Question: Hey all i am trying to parse the following CDATA description:
'''
<description>
<![CDATA[
<p><b>Submission Date :</b> 2012-11-07 16:53:27<br/> <b>IP Address :</b> xx.xxx.xxx.xx<br/> <b>First Name :</b> dev<br/> <b>Email :</b> test3@here.com<br/> <b>18 yrs./Older :</b> YES<br/> <b>xxxxOffers :</b> <br/> </p>
]]>
</description>
'''
Which looks like this when read in:
'''
Submission Date : 2012-11-07 16:53:27
IP Address : xx.xx.xx.xx
First Name : dev
Email : test3@here.com
18 yrs./Older : YES
xxxxOffers : [space here]
'''
Currently i do the following:
'''
description = description.Replace("<p>", "").Replace("</p>", "").Replace("<b>", "").Replace("</b>", "").Replace("<br/>", "")
Dim descriptionArray() As String = Split(description, " : ")
'''
Which yields the following:

which should be broken down as such:
'''
(0)Submission Date
(1)2012-11-07 16:53:27
(2)IP Address
(3)xx.xxx.xxx.xx
(4)First Name
(5)dev
(6)Email
(7)test3@here.com
(8)18 yrs./Older
(9)YES
(10)xxxxOffers
(11)[space here]
'''
I can not seem to find a way to split the CDATA into each value without using a SPLIT with the denominator of which makes it all go off of whack since the time () has the in it already.
So i tried to side-step that by checking for but still does not give me the needed results I am looking for.
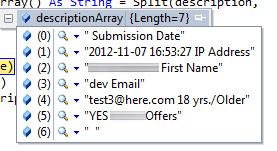
Answer: I suggest you to get info in a dictionary oriented object. So you will have description and value in a single call. by example you can do something like :
'''
Dim ht as new HashTable
' by <br>, you will have : <p><b>Submission Date :</b> 2012-11-07 16:53:27 as first line
For each inLine as string in split(description,"<br/>")
'<p><b>Submission Date : and 2012-11-07 16:53:27
dim keyValue as string = split(inLine,"</b>")
'then clean up <p>,<b>,.... remaining either by "<" and ">" or full tag
'add(key,value)
ht.add(keyValue(0), keyValue(1))
Next
'''
If for any reason you do not want to use an Enumerable Object, you can use this as base line.